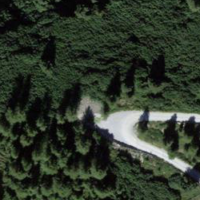
EUNIS habitat code: 43
Species observed at this site:
Arnica montana